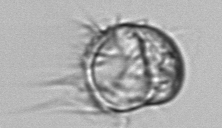
Label: Leegaardiella_ovalis